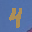
Label: 4